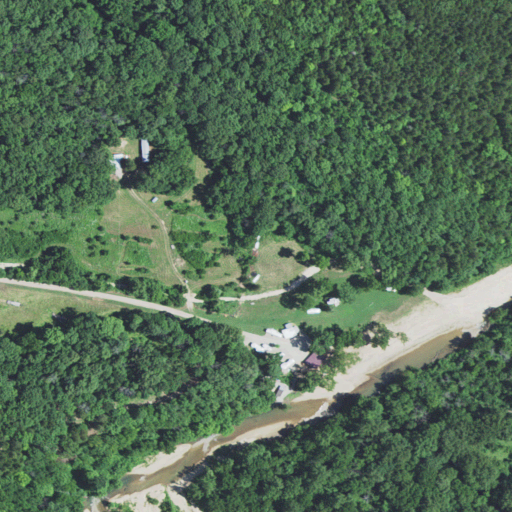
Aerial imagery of valley in Missouri named Keener Hollow containing deciduous forest, pasture, evergreen forest, open development, barren land, mixed forest, medium intensity development, and low intensity development